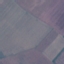
Land use / land cover: AnnualCrop